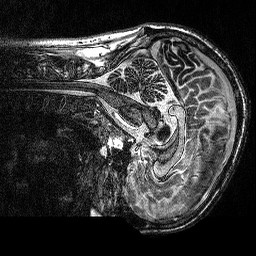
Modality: MP2RAGE
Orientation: sagittal
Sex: male
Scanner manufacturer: siemens
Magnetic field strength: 3 T
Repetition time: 5 s
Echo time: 0.00292 s